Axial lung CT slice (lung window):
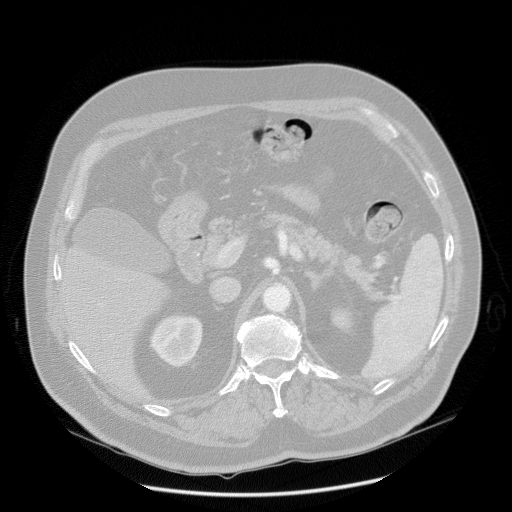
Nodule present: no